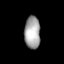
Tissue: lung
Cell type: Fibroblasts
Senescence score: 0.644
Nuclear area (px): 501
Mean DAPI intensity: 164.972